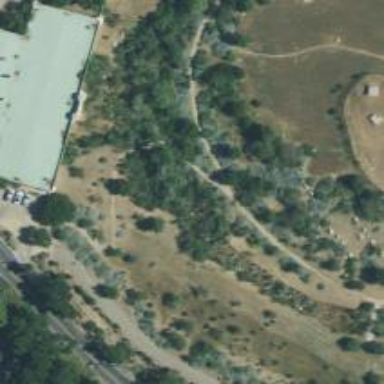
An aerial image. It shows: Path.